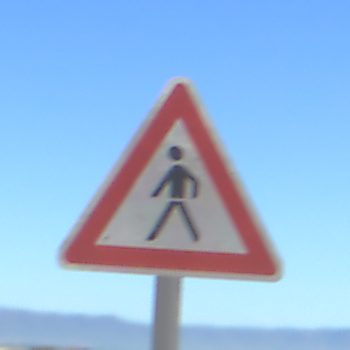
Verkehrszeichen: FussgaengerRechts
Umgebung: Outdoor, RoadRail
Tageszeit: MorningAfternoon
Wetter: Clear
Licht: Natural
Jahreszeit: NotSpecified
Kontrast: HighContrast